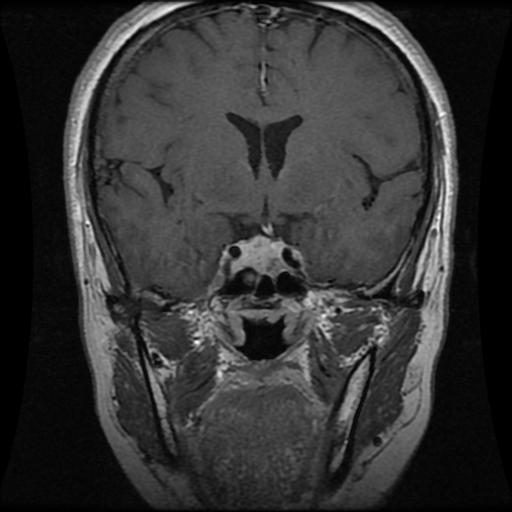
Label: pituitary